Question: I'm trying to implement the new view-based OutlineView as a source list in my Mac app. I can't get values to display, though, so I made a small test app from the Core Data app template, and can't get it working right in there, either.
I defined two simple classes in my data model; let's call them "Parent" and "Child". has a single Attribute, "name", and a single relationship, "children". is an optional string, and is an optional to-many relationship to . has the same "name" attribute and a to-one "parent" relationship that is the inverse of . I generated custom classes for both of those, and wrote a stub in for that returns 'nil'.
I dragged a Source List from the Object library onto my XIB, and dropped in a Tree Controller. The Tree Controller's Key Path is set to "children", it's in Entity Name mode, with "Parent" as the Entity Name, Prepares Content checked, and its Managed Object Context set to the app delegate's context. The Tree Controller is the data source of the outline view, and I bound the data cell's text view to Table Cell View, with the "objectValue.name" key path.
in '-applicationDidFinishLaunching:' I create two instances, one with a , and assign the property of every object.

Now, with that setup out of the way, I get rows showing up in the source list, but the text fields are empty, even though they're bound. I don't think I should need to do anything else, since I'm using bindings, and I'm fairly certain binding to the 'objectValue' property is the right thing. What's going wrong?
I can provide more detail if necessary, but I'm pretty sure that covers everything I did.
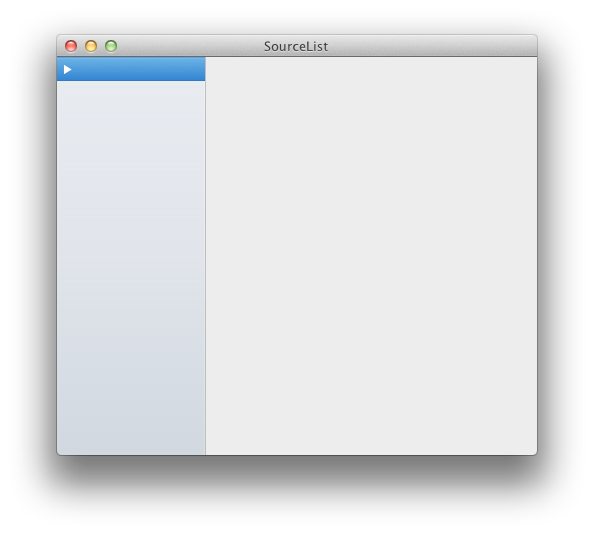
Answer: Wow, it's like me from two weeks ago is asking this question.
Anyway, if you're anything like me, the problem is that,
for view-based 'NSOutlineViews', you need to implement the
'''
- (NSView *)outlineView:(NSOutlineView *)outlineView
viewForTableColumn:(NSTableColumn *)tableColumn
item:(id)item;
'''
delegate method and return the 'NSTableCellView' you set up,
or they'll just give you a blank line. The easiest way to do this is to just call
'''
[outlineView makeViewWithIdentifier:@"MyCell" owner:self]
'''
replacing 'MyCell' with whatever you typed in as the "User Interface Item Identifier"
in the Identity Inspector for your 'NSTableCellView'.
## Objective-C:
'''
- (NSView *)outlineView:(NSOutlineView *)outlineView viewForTableColumn:(NSTableColumn *)tableColumn item:(id)item {
return [outlineView makeViewWithIdentifier:@"MyCell" owner:self];
}
'''
## Swift:
'''
func outlineView(_ outlineView: NSOutlineView, viewFor tableColumn: NSTableColumn?, item: Any) -> NSView? {
return outlineView.makeView(withIdentifier: NSUserInterfaceItemIdentifier("MyCell"), owner: self)
}
'''
## UPDATE 2018-08-02:
Actually, you don't need to set the delegate. Here is how I got it working (tested with 'NSTreeController', but should work with 'NSArrayController' as well):
- 'arrangedObjects'- 'objectValue.yourCustomValue'- 'TableCellView'
Screenshot: <URL>